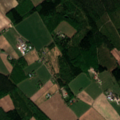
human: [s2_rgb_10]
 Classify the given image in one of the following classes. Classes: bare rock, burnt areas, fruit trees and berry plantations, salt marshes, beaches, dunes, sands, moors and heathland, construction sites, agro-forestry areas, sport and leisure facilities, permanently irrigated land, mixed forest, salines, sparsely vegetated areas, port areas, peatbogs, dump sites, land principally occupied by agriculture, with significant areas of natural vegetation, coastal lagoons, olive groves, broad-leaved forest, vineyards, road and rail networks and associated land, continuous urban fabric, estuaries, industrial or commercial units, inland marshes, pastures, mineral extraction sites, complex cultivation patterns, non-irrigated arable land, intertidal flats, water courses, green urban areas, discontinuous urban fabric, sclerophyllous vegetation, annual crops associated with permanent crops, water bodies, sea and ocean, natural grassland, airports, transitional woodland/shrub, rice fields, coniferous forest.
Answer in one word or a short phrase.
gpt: non-irrigated arable land, land principally occupied by agriculture, with significant areas of natural vegetation, broad-leaved forest, mixed forest